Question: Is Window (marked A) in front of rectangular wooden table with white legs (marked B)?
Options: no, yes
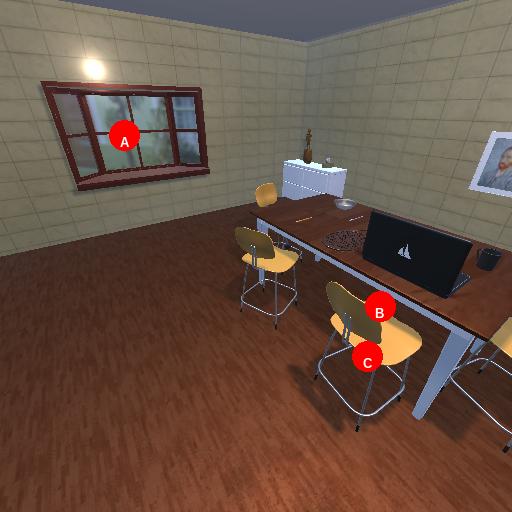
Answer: no